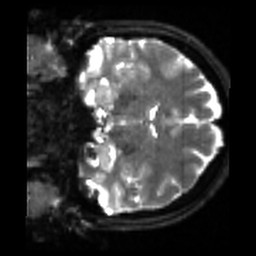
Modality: sbref
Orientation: coronal
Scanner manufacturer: siemens
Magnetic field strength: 3 T
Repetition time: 4 s
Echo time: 0.0594 s